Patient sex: M
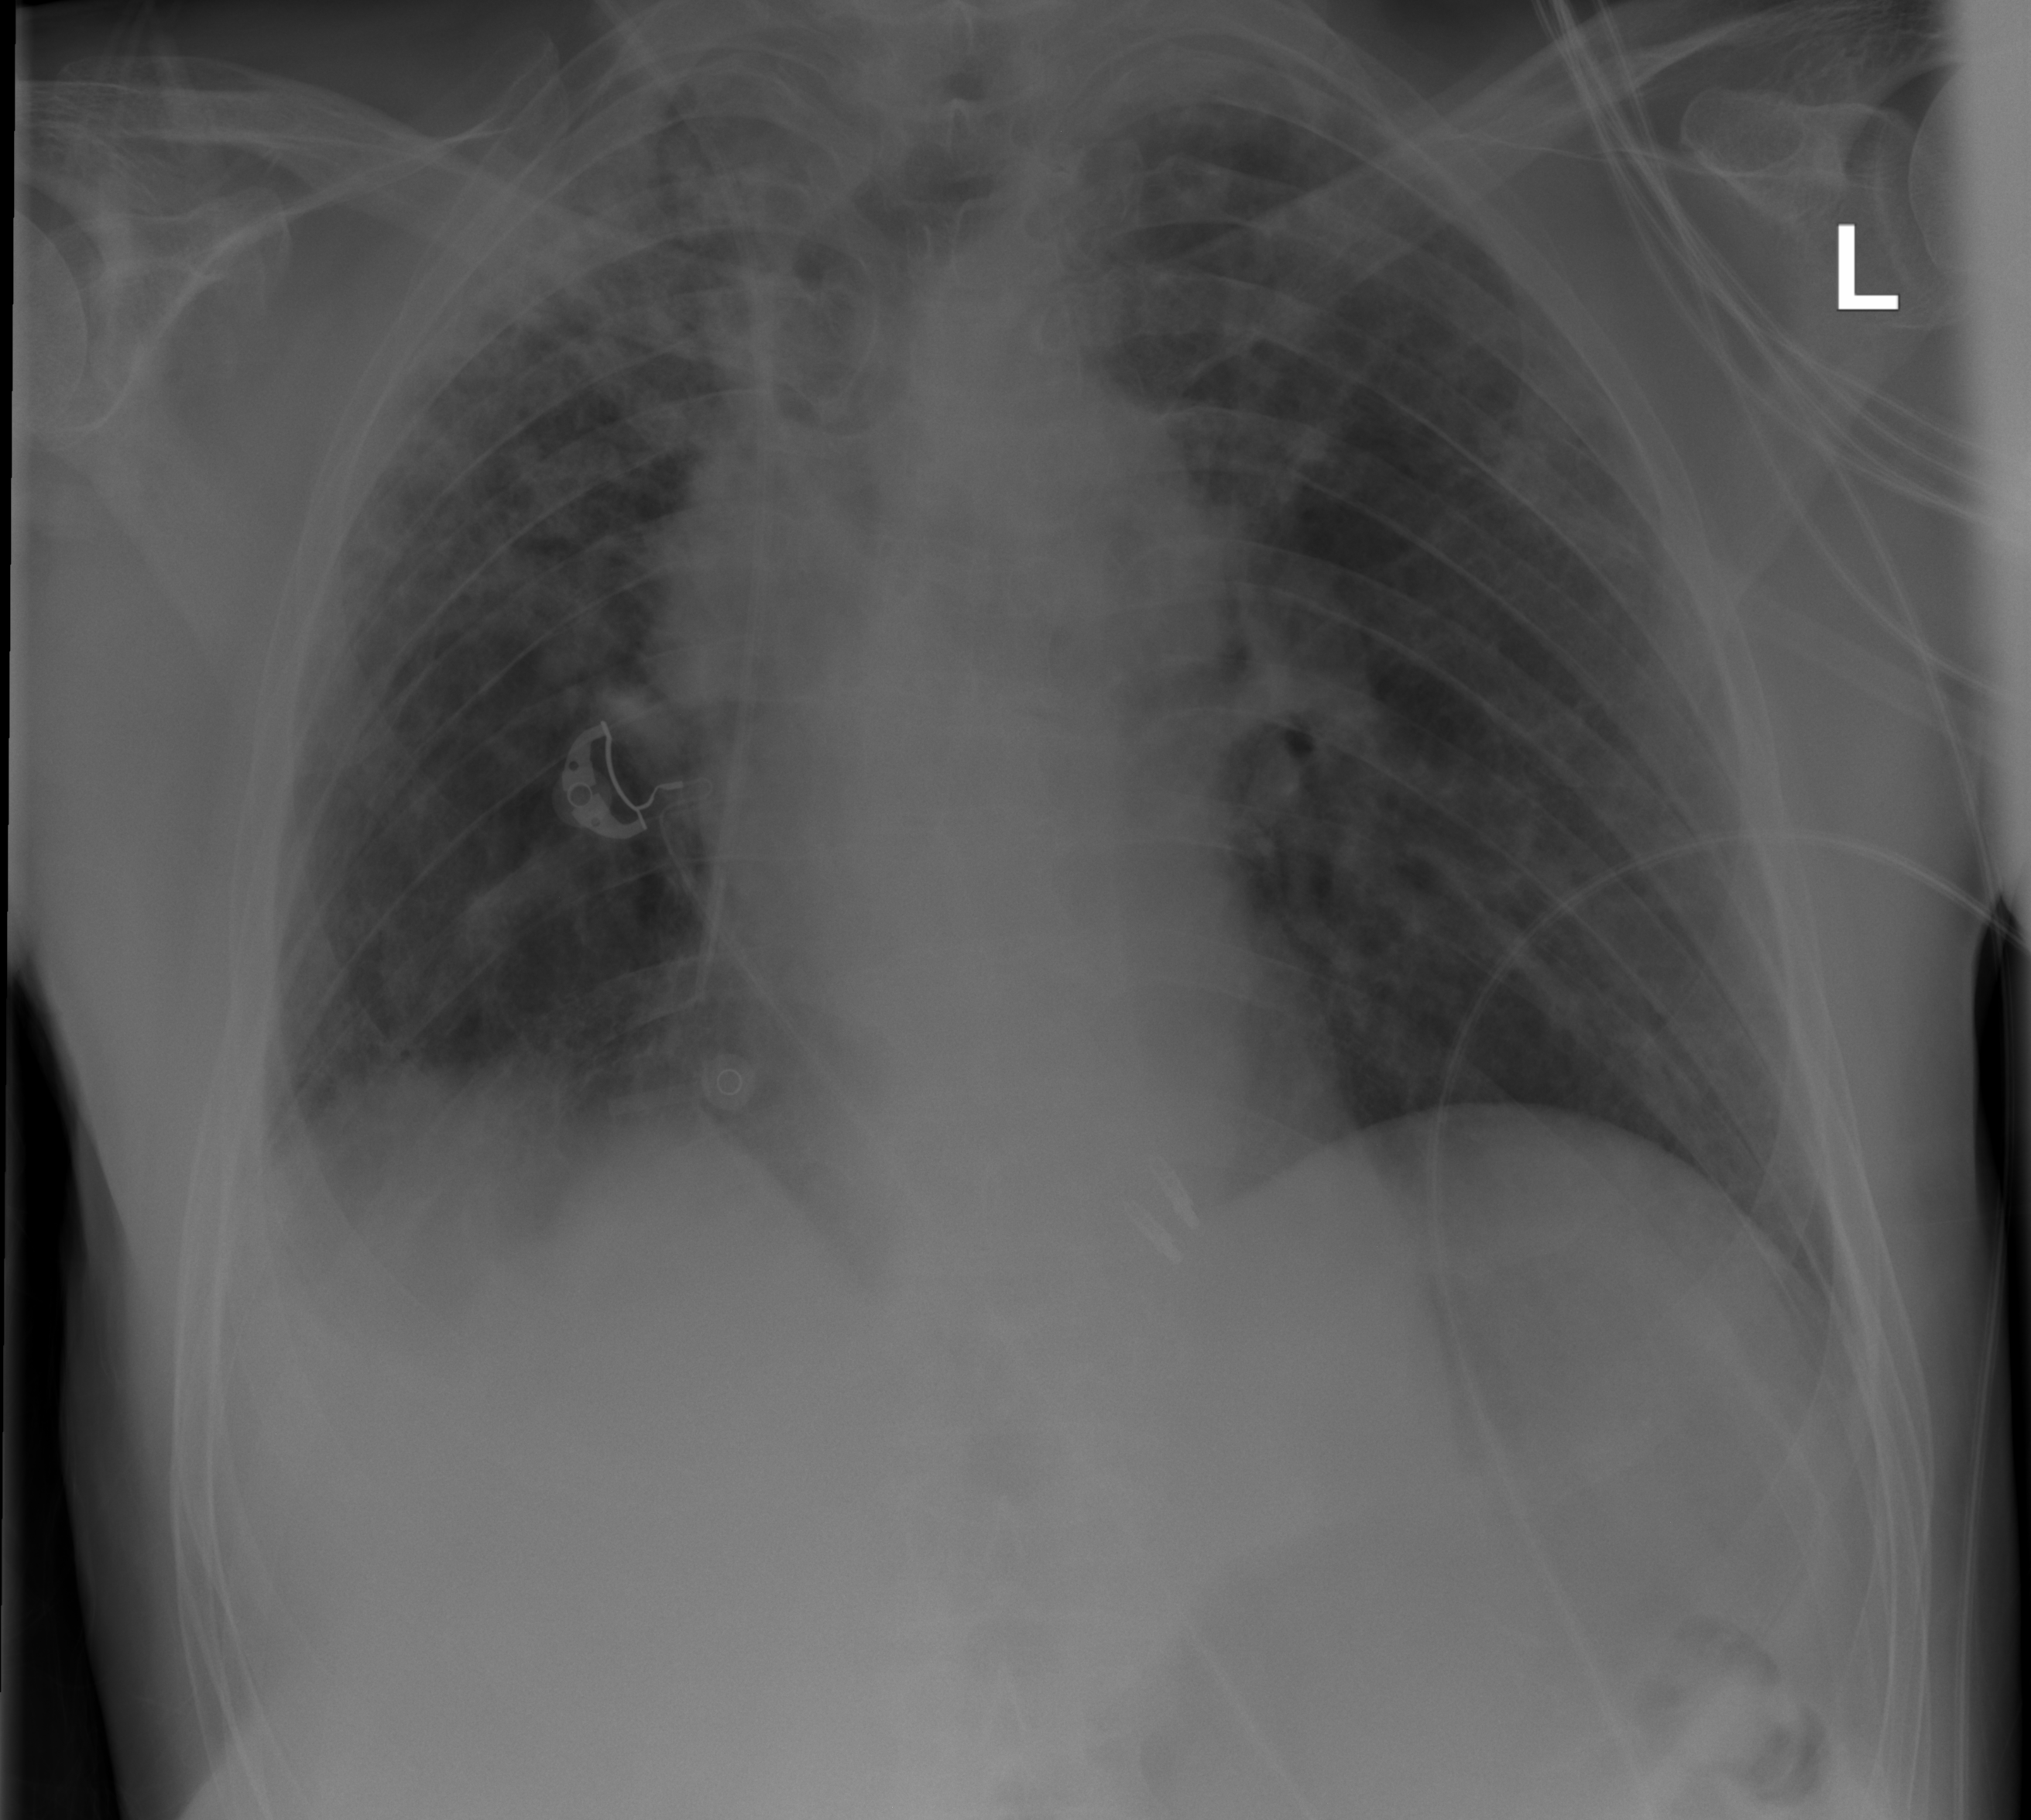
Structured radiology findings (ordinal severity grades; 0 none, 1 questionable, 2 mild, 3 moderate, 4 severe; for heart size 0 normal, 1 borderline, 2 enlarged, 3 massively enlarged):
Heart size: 0
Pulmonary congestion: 0
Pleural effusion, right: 2
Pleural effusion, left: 0
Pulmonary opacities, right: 0
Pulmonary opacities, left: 0
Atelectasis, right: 2
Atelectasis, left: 0